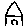
Label: house